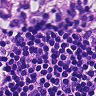
Metastatic tissue present: no